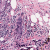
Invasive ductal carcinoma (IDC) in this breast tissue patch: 1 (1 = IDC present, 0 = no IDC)